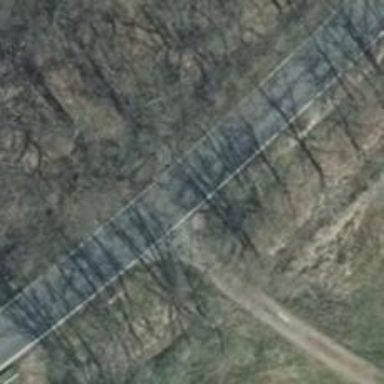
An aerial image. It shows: Secondary road with asphalt surface.